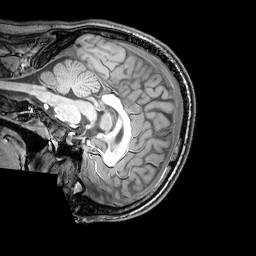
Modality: T1w
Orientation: sagittal
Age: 24
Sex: male
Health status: healthy
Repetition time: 0.081 s
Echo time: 0.037 s